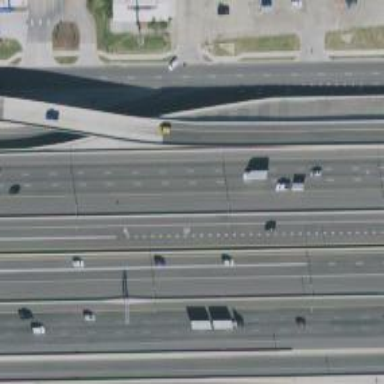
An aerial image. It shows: Motorway link.